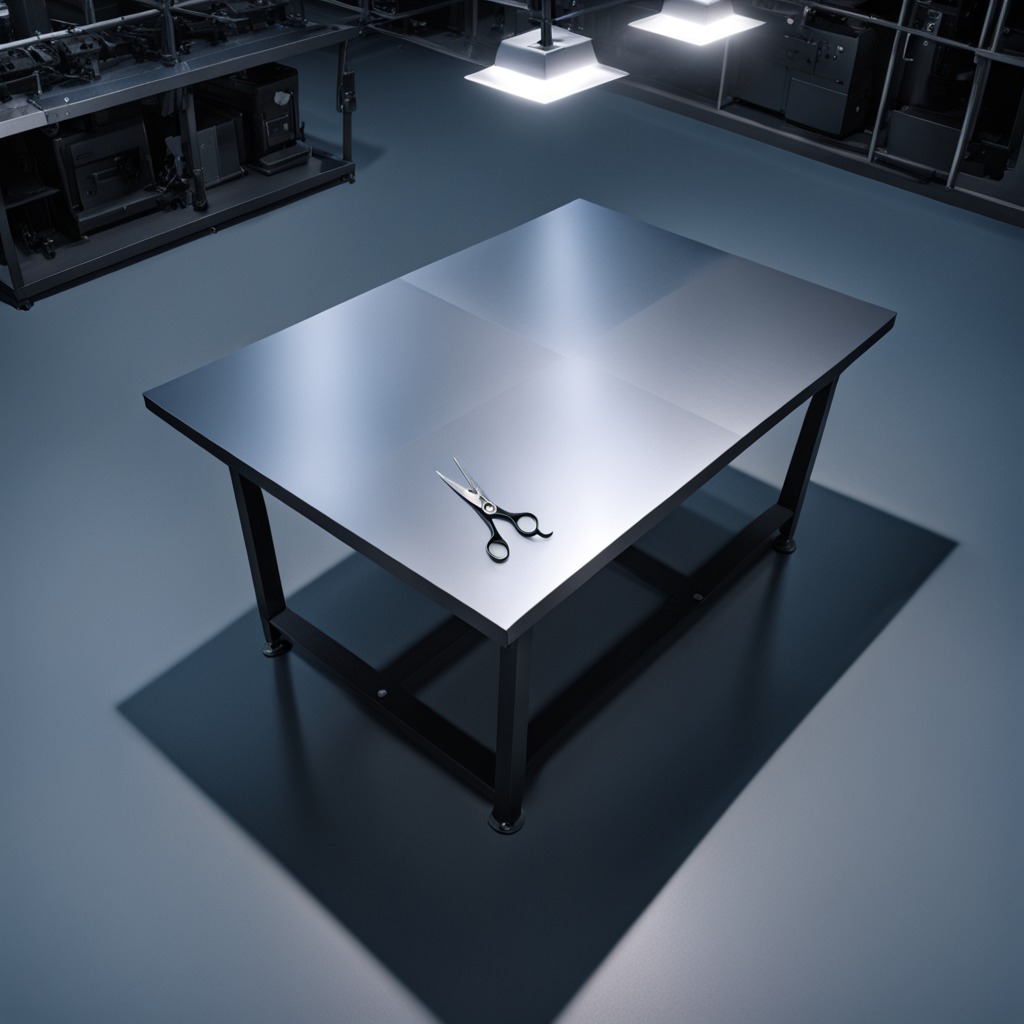
A scissor is lying on a clean empty table in the evening.